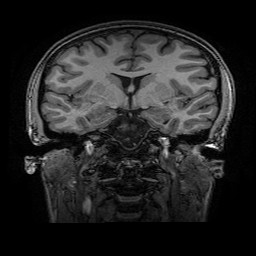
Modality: T1w
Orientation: sagittal
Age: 21
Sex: female
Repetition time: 0.0077 s
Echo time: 0.0034 s